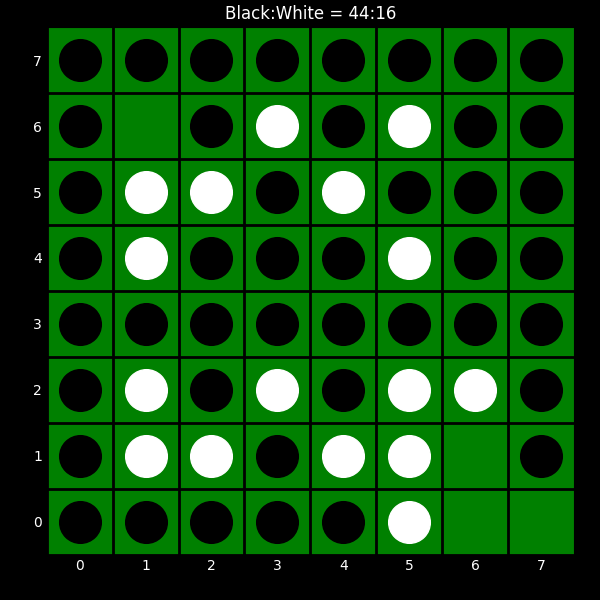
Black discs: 44
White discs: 16